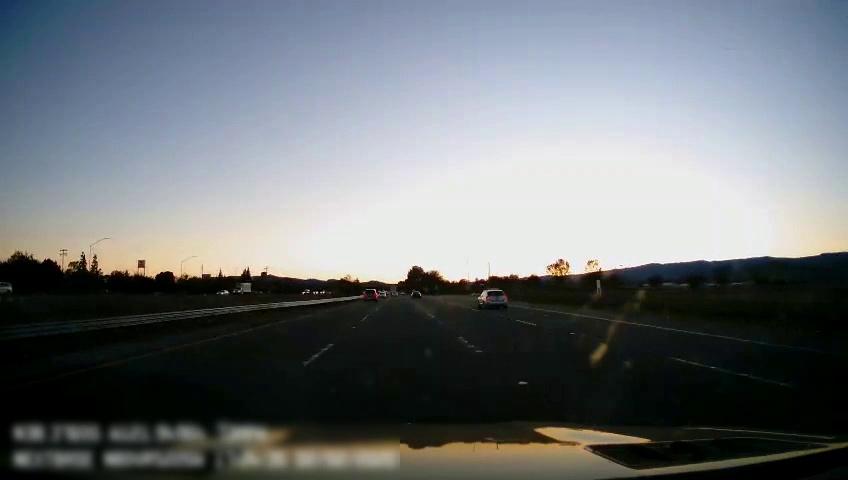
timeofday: Dusk/Dawn/Twilight
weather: Cloudy
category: Drivable Space
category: Vehicles | SUV
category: Vehicles | Truck
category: Vehicles | Car
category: Vehicles | SUV
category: Vehicles | Car
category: Vehicles | SUV
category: Lanes | Alternate Lane
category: Lanes | Current Lane
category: Lanes | Current Lane
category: Lanes | Alternate Lane
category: Lanes | Alternate Lane